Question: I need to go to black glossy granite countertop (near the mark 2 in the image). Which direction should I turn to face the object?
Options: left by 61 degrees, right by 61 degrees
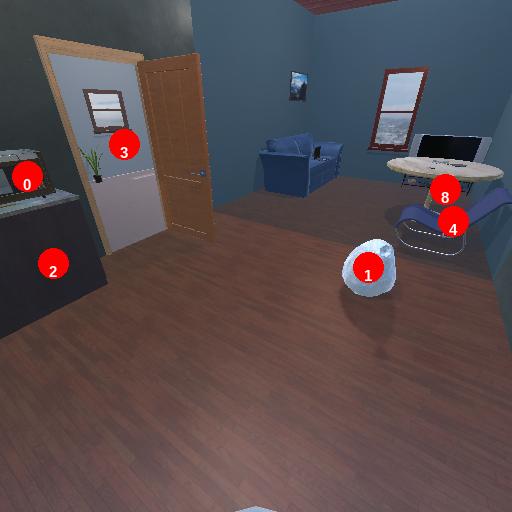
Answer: left by 61 degrees